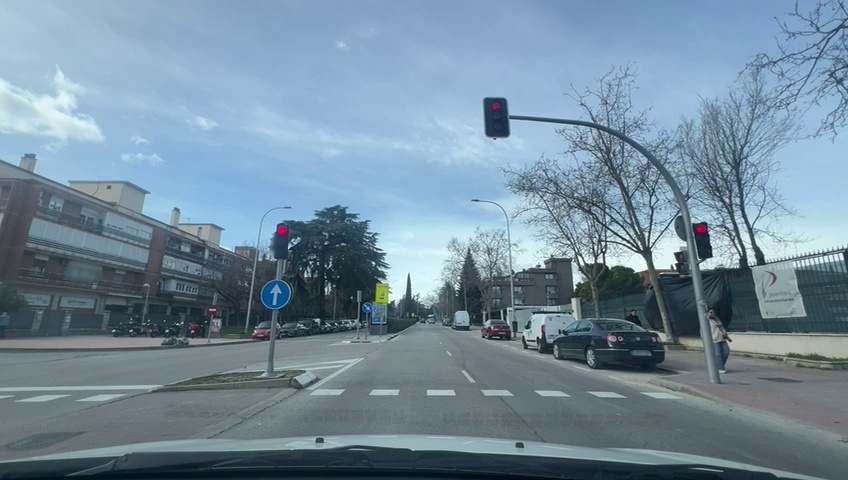
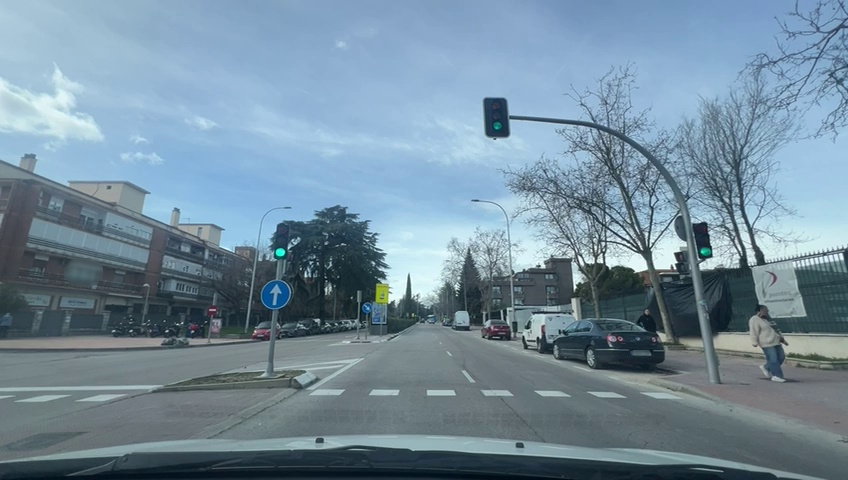
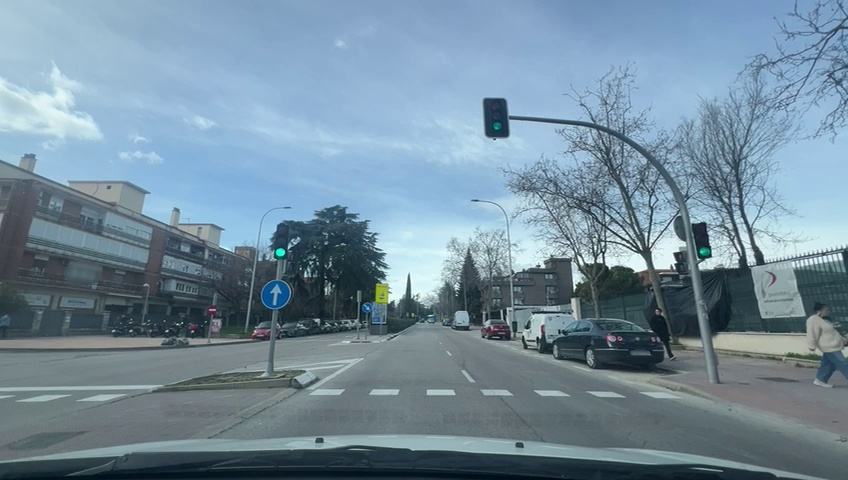
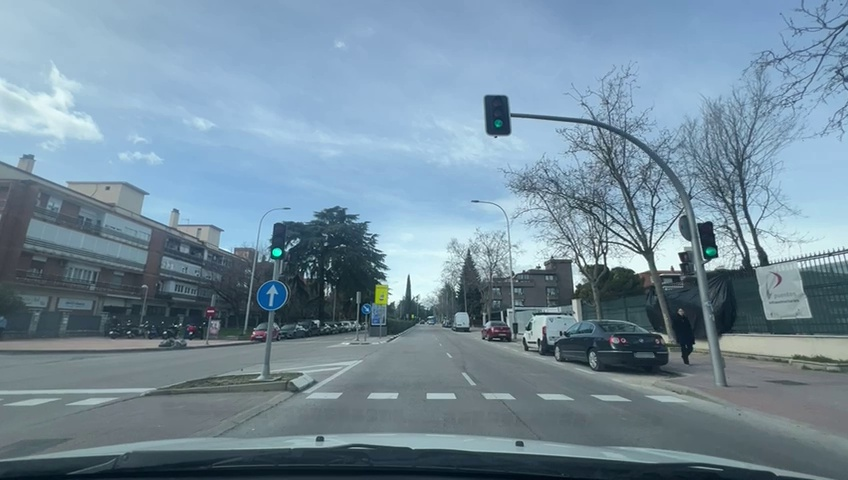
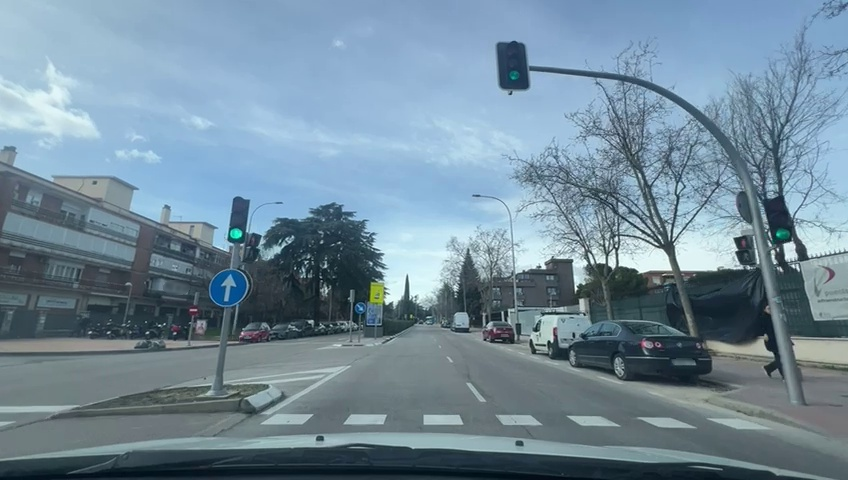
Situation: Traffic light
Question: What is the color of the traffic light regulating the ego lane?
Answer: Green
Reasoning: The traffic light facing the ego lane displays red at first, but then it changes to red

Situation: Traffic light
Question: Is the ego vehicle positioned in a dedicated right-turn lane before the traffic light?
Answer: No
Reasoning: There are no turns after the traffic light. The road remains straight

Situation: Traffic light
Question: Is the ego vehicle positioned in a dedicated left-turn lane before the traffic light?
Answer: No
Reasoning: There are no turns after the traffic light. The road remains straight

Situation: Traffic light
Question: Are multiple traffic lights regulating the ego direction of travel displaying different colors simultaneously?
Answer: No
Reasoning: Only one color is displayed in the traffic light, first at red but later the same traffic light changes to green